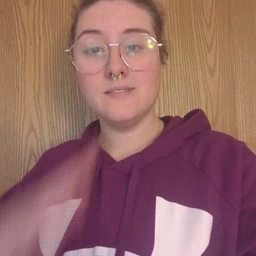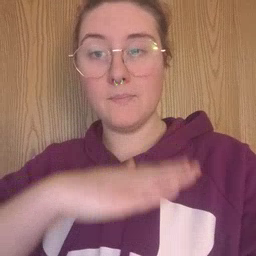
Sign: table